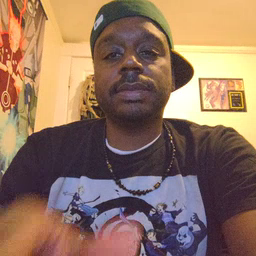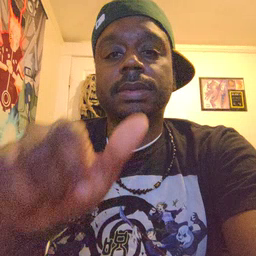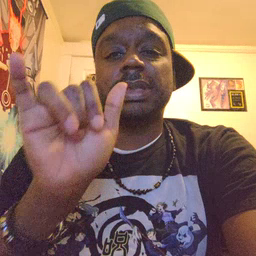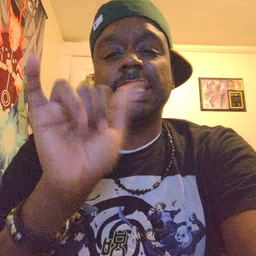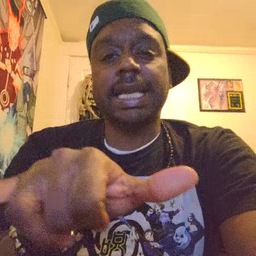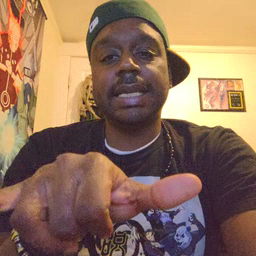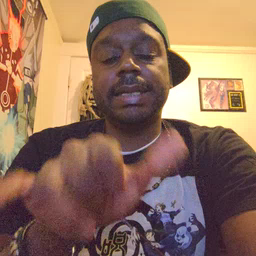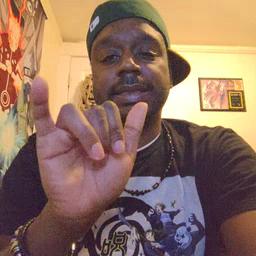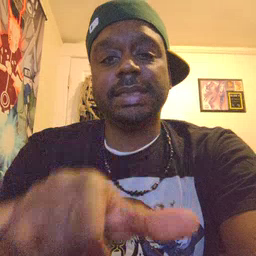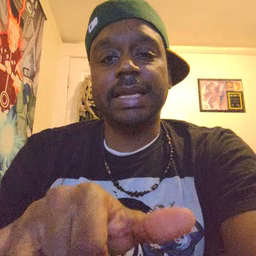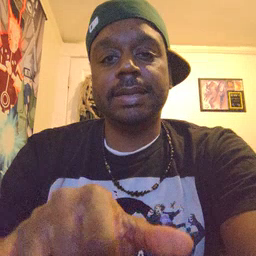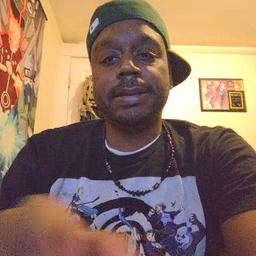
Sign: stay